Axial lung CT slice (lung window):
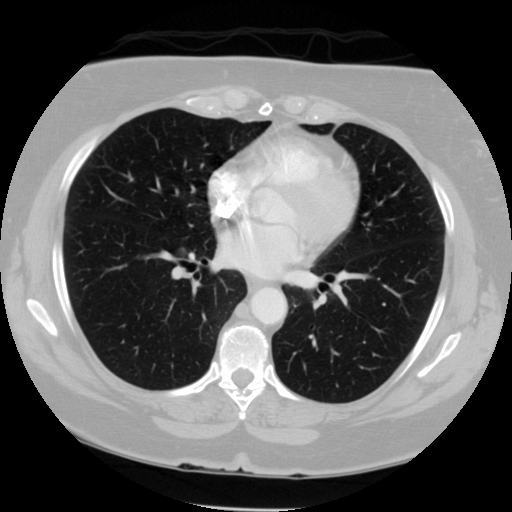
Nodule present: no